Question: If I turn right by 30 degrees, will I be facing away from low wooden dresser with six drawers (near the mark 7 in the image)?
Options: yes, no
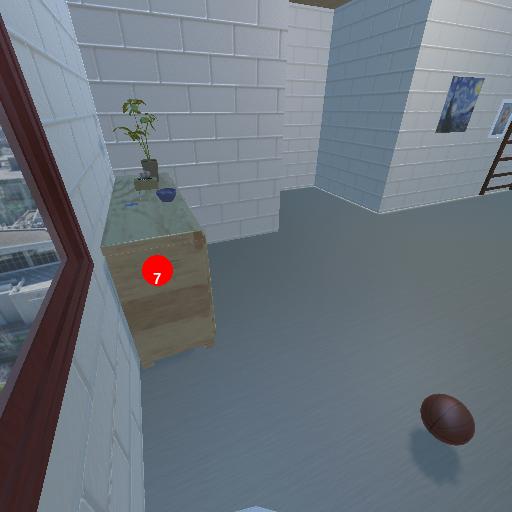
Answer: yes